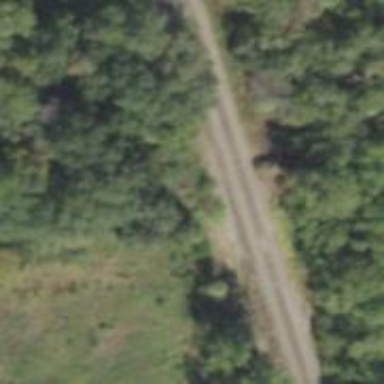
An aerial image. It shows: Disused railway spur line.